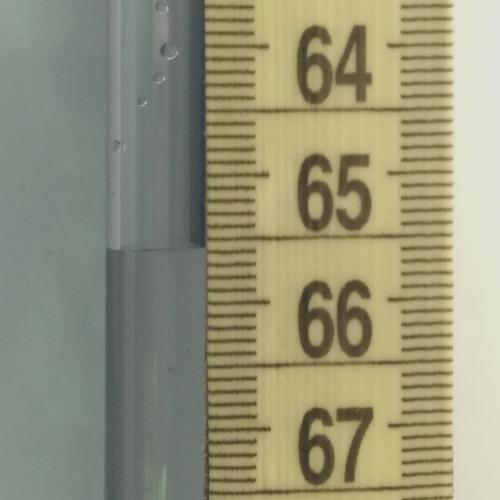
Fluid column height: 65.6 cm